Field crop: tomato
Growth stage: 1
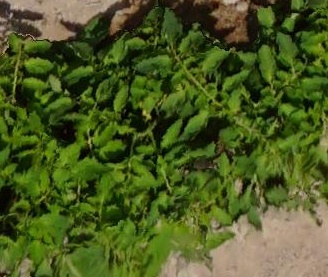
Species: tomato